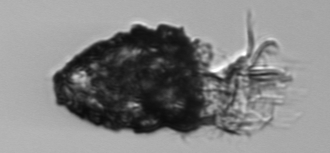
Label: Stenosemella_pacifica